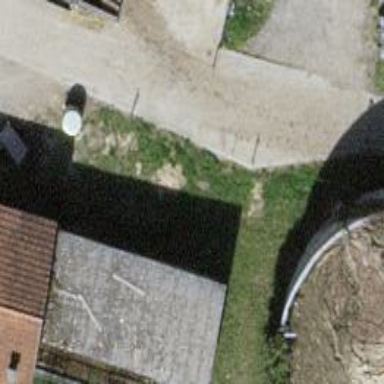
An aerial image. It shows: Farm auxiliary building.